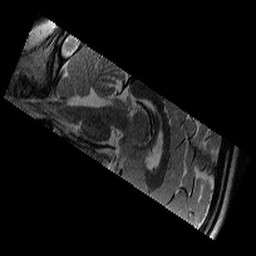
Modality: T2w
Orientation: sagittal
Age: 9
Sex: female
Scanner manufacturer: siemens
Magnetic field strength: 3 T
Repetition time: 9.23 s
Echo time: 0.067 s